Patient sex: M
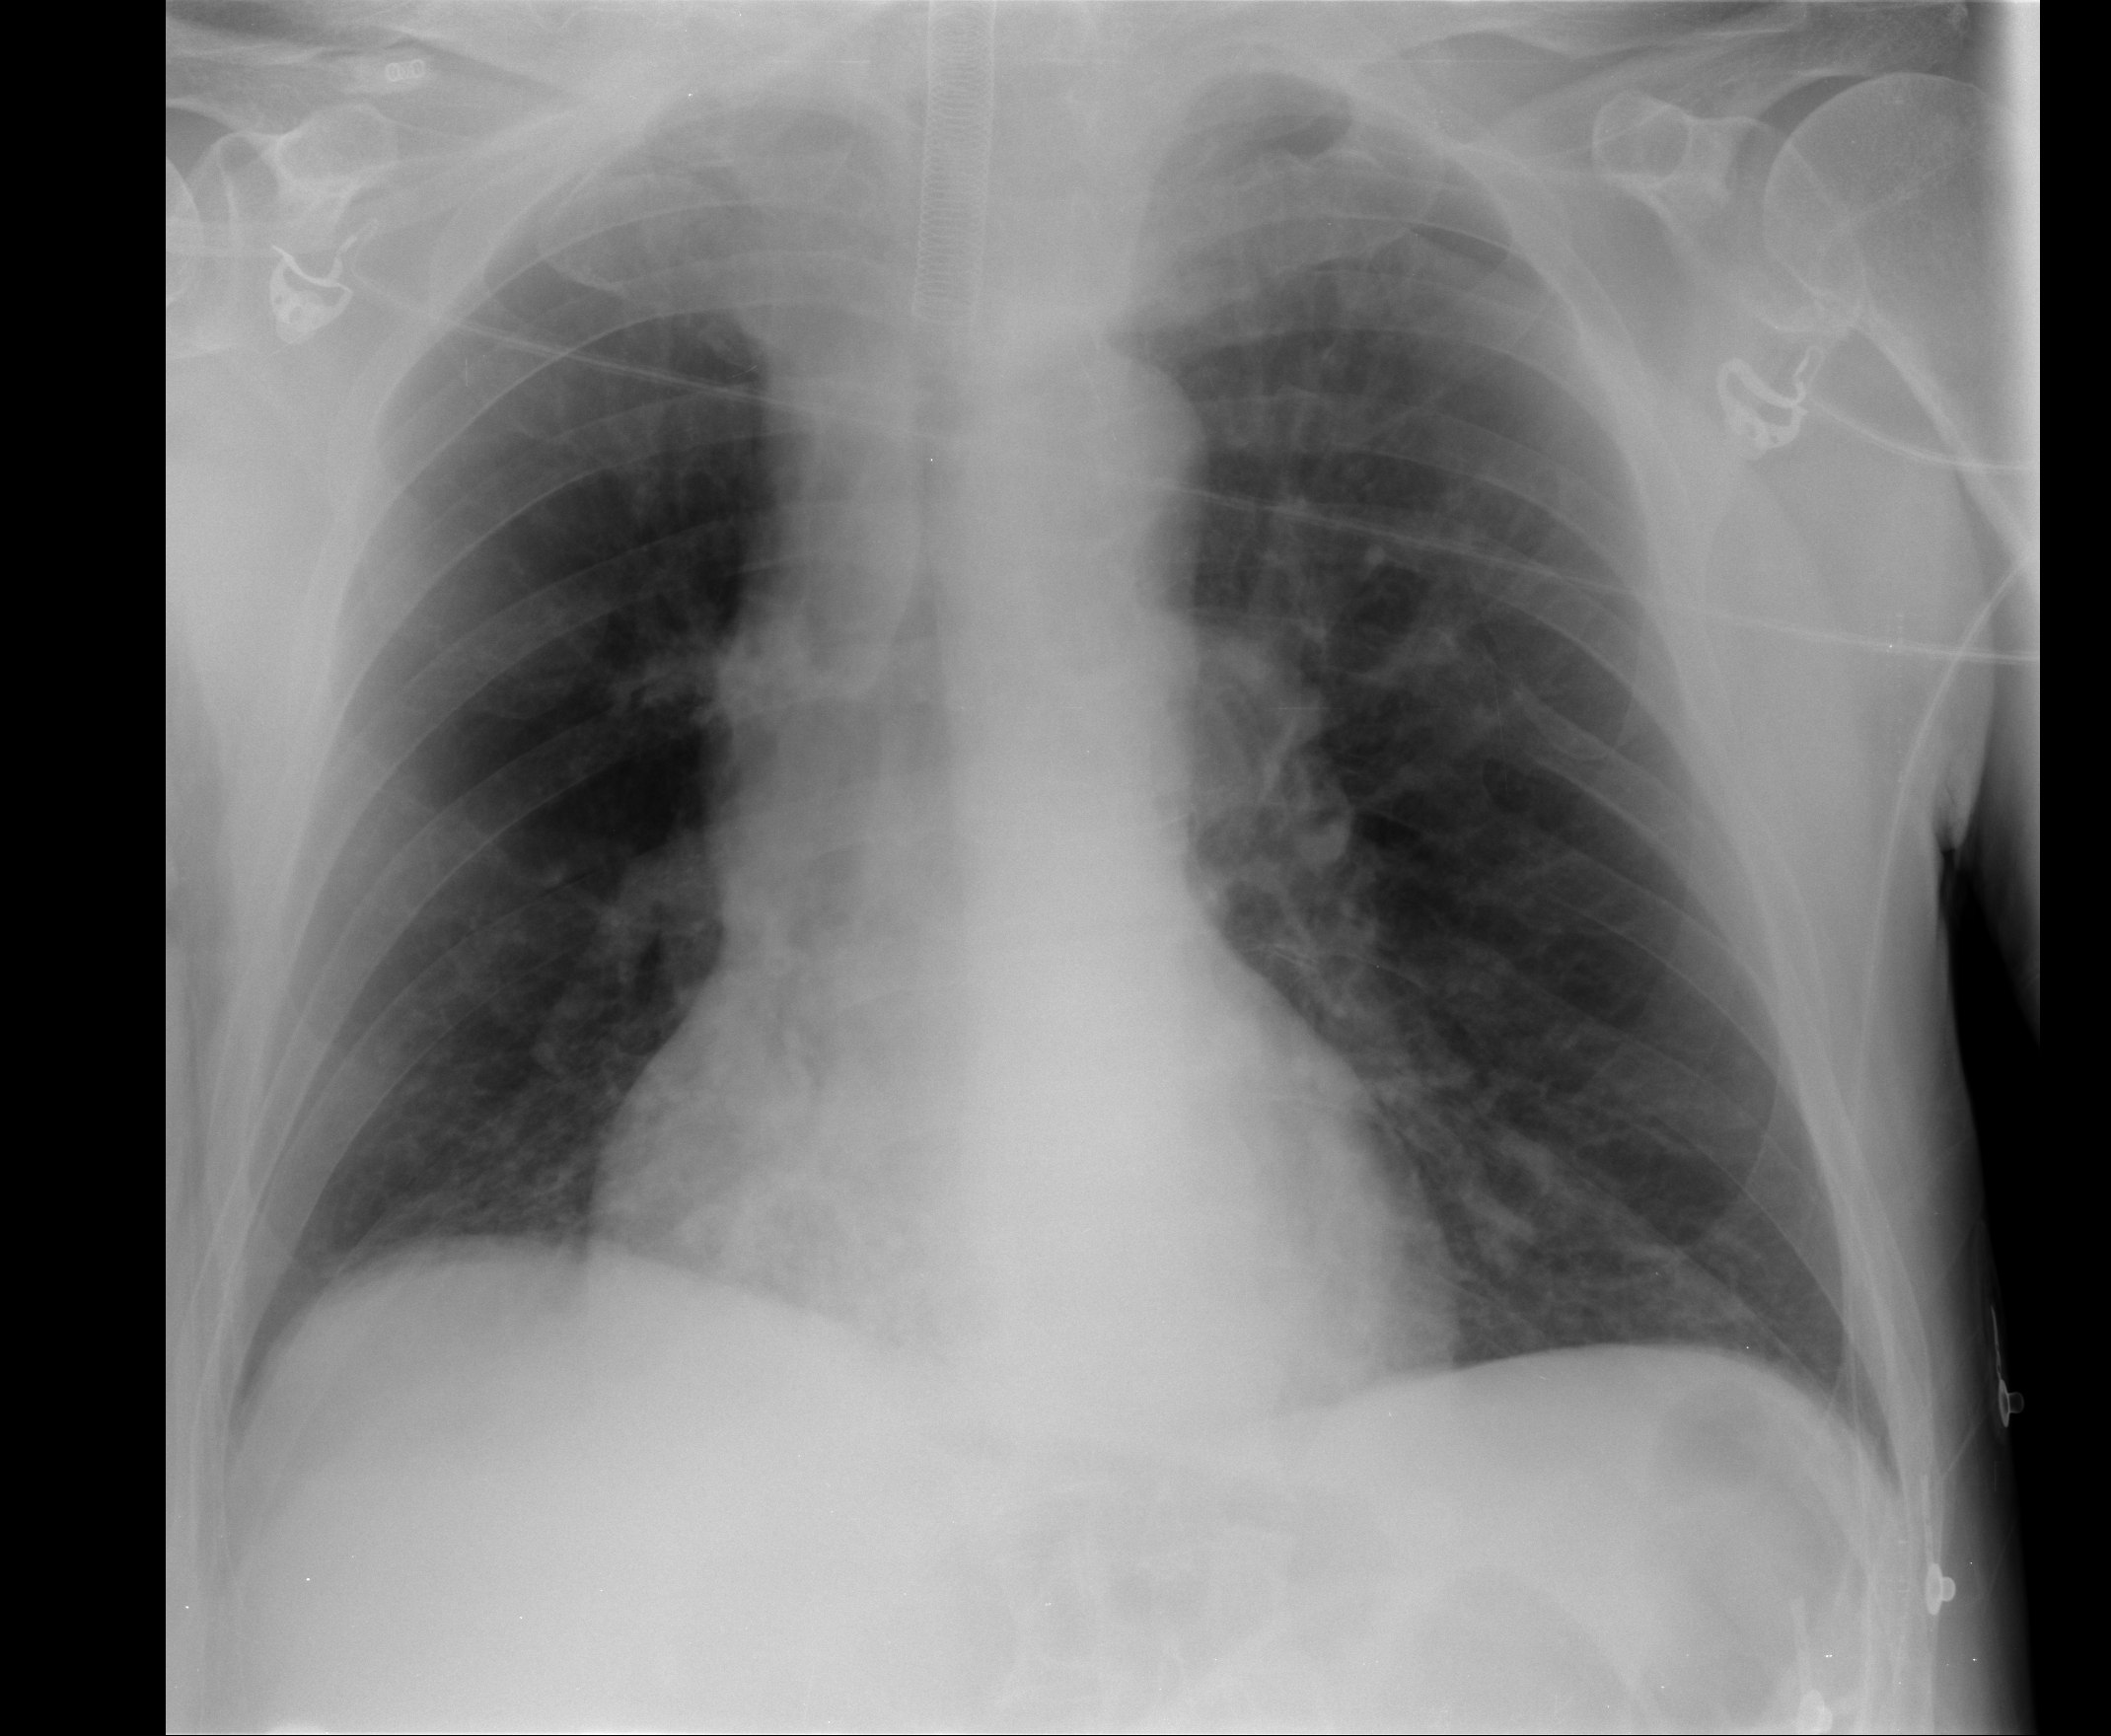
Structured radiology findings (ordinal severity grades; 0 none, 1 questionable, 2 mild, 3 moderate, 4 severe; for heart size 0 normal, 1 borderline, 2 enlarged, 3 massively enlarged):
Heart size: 0
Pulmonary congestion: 1
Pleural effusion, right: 0
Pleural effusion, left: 0
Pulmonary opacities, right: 0
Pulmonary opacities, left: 0
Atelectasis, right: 2
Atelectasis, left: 0